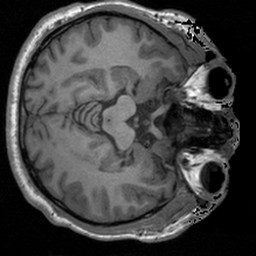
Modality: T1w
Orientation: axial
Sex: male
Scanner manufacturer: siemens
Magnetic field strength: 3 T
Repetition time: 1.9 s
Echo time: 0.00226 s